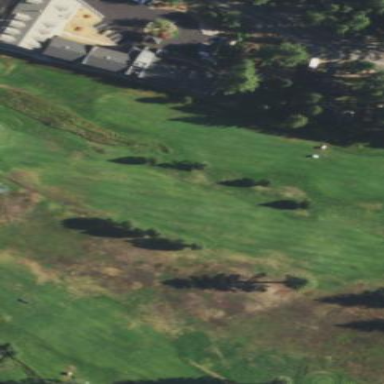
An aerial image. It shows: Grassy area designated as golf fairway.